Question: '''
select remesa_codigo ,remesa_remesabase
from tb_remesa rem
where rem.remesa_codigo in (364476,366728,366617)
or rem.remesa_remesabase in (364476,366728,366617)
group by remesa_codigo,remesa_remesabase
order by remesa_codigo , remesa_remesabase desc
'''

in this way !
<URL>
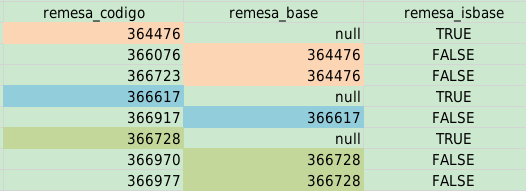
Answer: Seems that a recursive CTE will work. The db-fiddle can be found <URL>:
'''
with recursive parent as (
select remesa_codigo as parent_id,
remesa_codigo,
remesa_base,
remesa_isbase
from tb_remesa
where remesa_isbase = 'TRUE'
union all
select p.parent_id,
a.remesa_codigo,
a.remesa_base,
a.remesa_isbase
from tb_remesa a
join parent p
on a.remesa_base = p.remesa_codigo
)
select remesa_codigo,
remesa_base,
remesa_isbase
from parent
order by parent_id, remesa_codigo
'''